Interaction volume radius: 5 \u00c5
Interaction volume height: 15 \u00c5
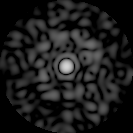
Disorder parameter: 0.7838